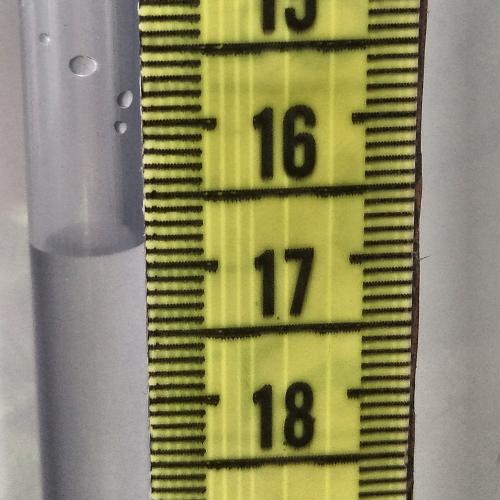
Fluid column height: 16.9 cm